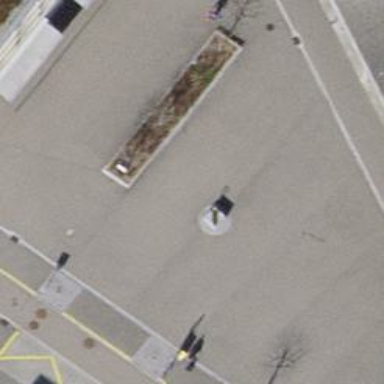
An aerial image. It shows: Beautiful fountain.